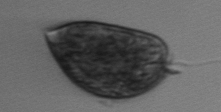
Label: Prorocentrum_micans